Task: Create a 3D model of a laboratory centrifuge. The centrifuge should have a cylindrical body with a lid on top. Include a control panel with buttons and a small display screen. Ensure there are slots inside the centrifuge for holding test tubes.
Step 9:
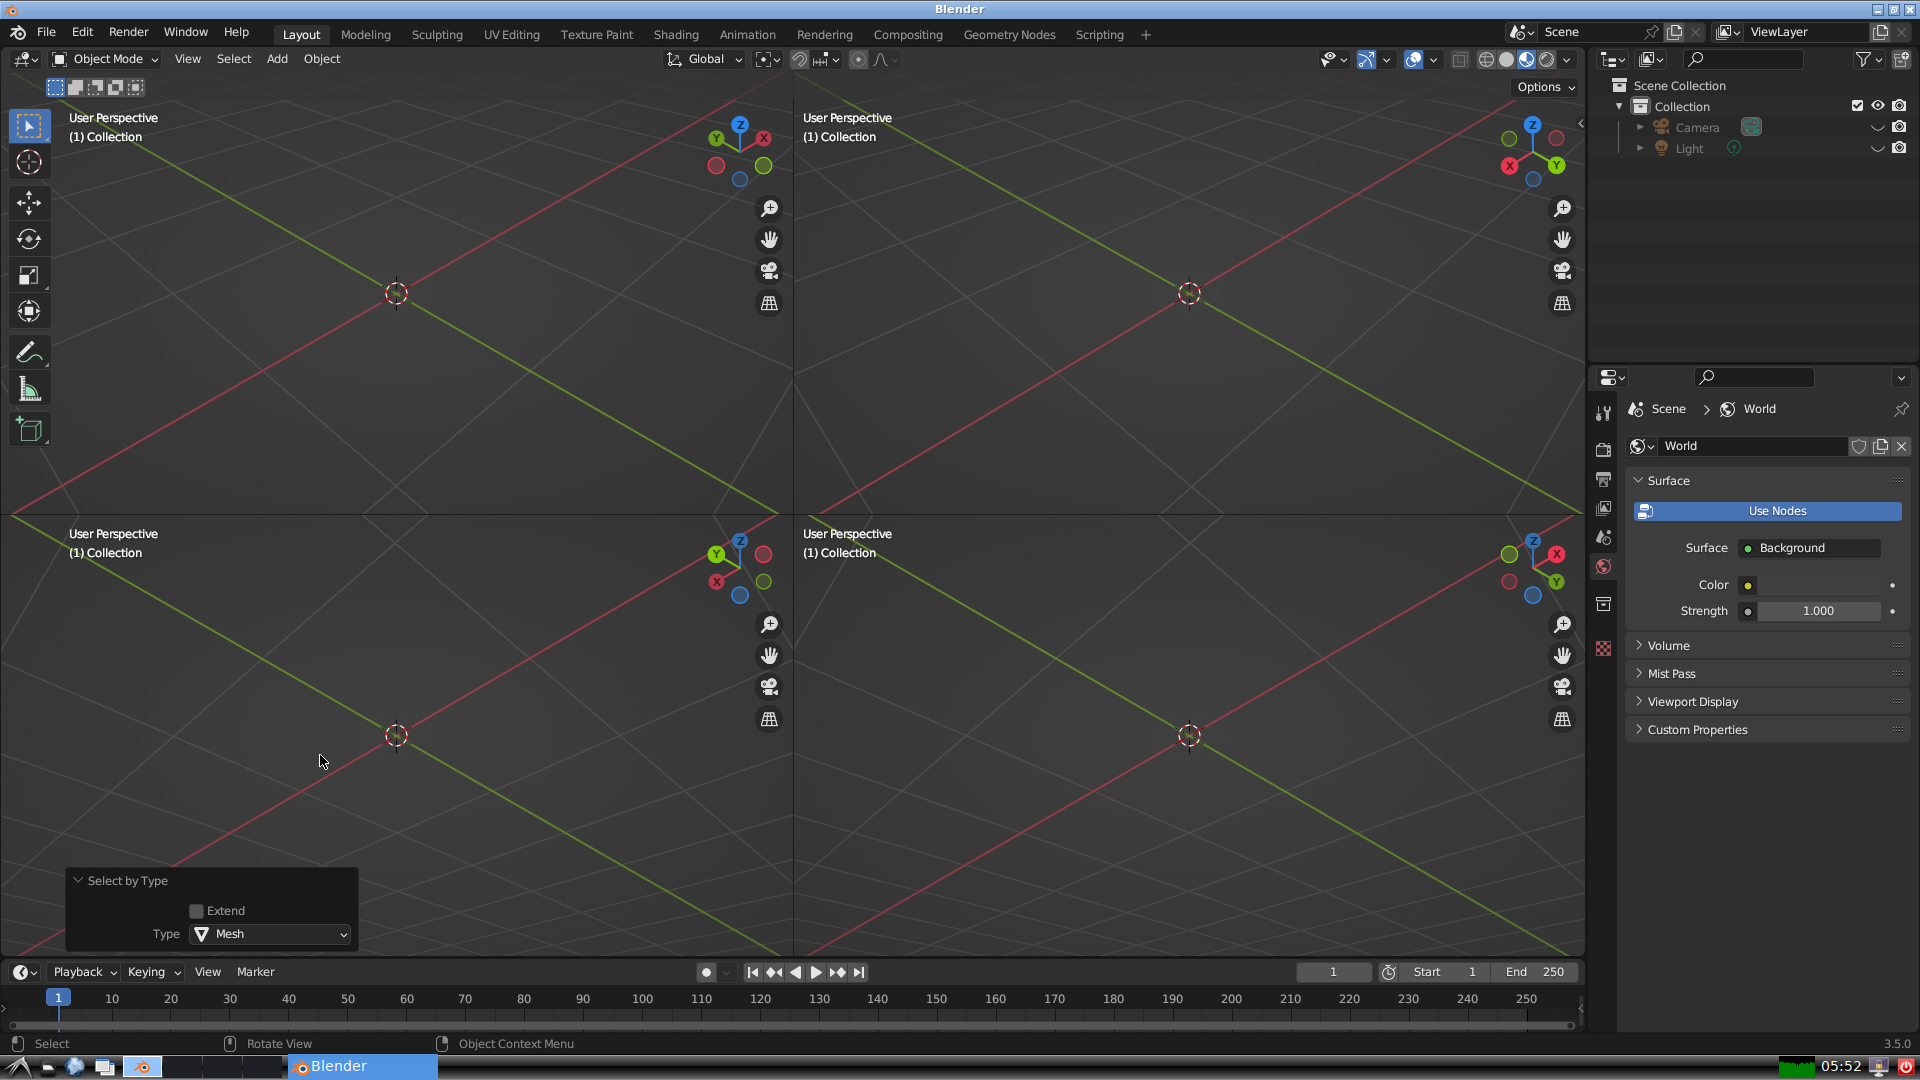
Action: {"mouse_move": [278, 58]}